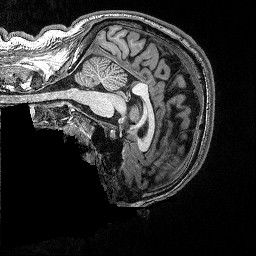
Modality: T1w
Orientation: sagittal
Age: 46
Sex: male
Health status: ill
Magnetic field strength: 3 T
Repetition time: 2.53 s
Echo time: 0.00331 s